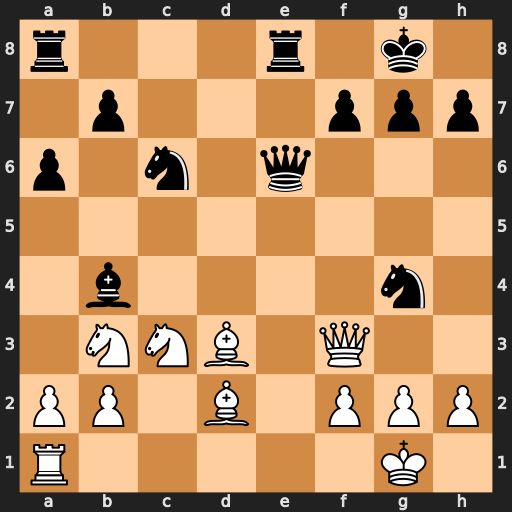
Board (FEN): r3r1k1/1p3ppp/p1n1q3/8/1b4n1/1NNB1Q2/PP1B1PPP/R5K1
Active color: w
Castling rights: -
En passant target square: -
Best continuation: Bf5 Nce5 Bxe6 Nxf3+ gxf3 Rxe6 fxg4